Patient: sex F, age 70
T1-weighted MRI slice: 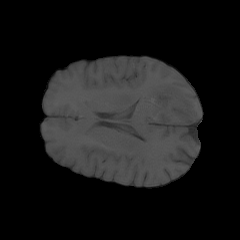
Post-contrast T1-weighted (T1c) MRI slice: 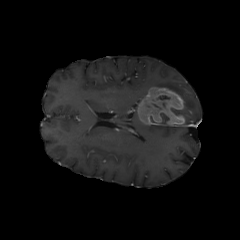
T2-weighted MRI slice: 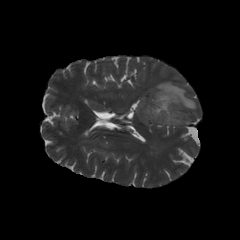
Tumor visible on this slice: yes
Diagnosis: Glioblastoma, IDH-wildtype
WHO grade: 4